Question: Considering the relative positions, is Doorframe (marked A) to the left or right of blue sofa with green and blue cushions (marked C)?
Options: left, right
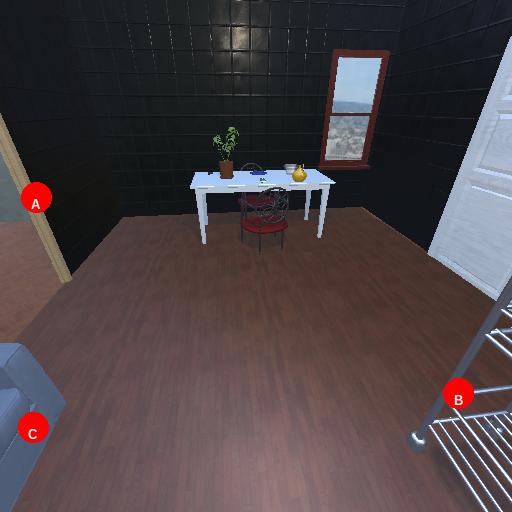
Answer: left